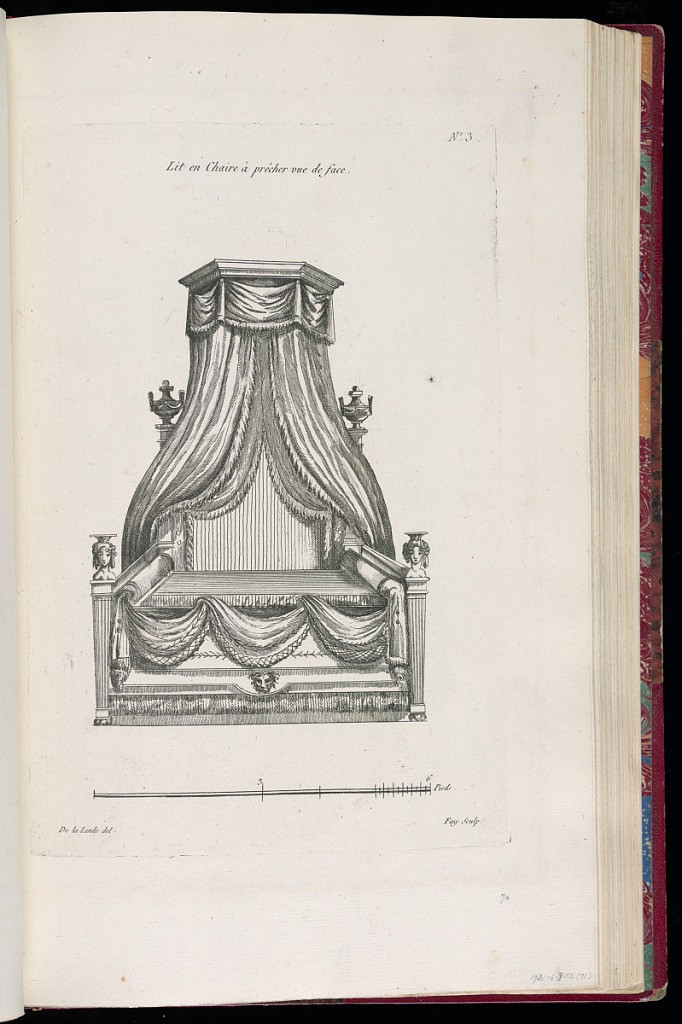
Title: Lit en Chaire à prêcher vue de face
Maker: Richard de Lalonde, French, active 1780–96
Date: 1780-1789
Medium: Etching on off-white laid paper
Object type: Print
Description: Design for a bed with a canopy and decorated with drapery, urns, and platters placed on busts. The title of the bed refers to the shape of the canopy top, in the manner of a minbar, or Islamic pulpit. The plate is signed and numbered.